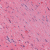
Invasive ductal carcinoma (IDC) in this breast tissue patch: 0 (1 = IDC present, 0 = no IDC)